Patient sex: M
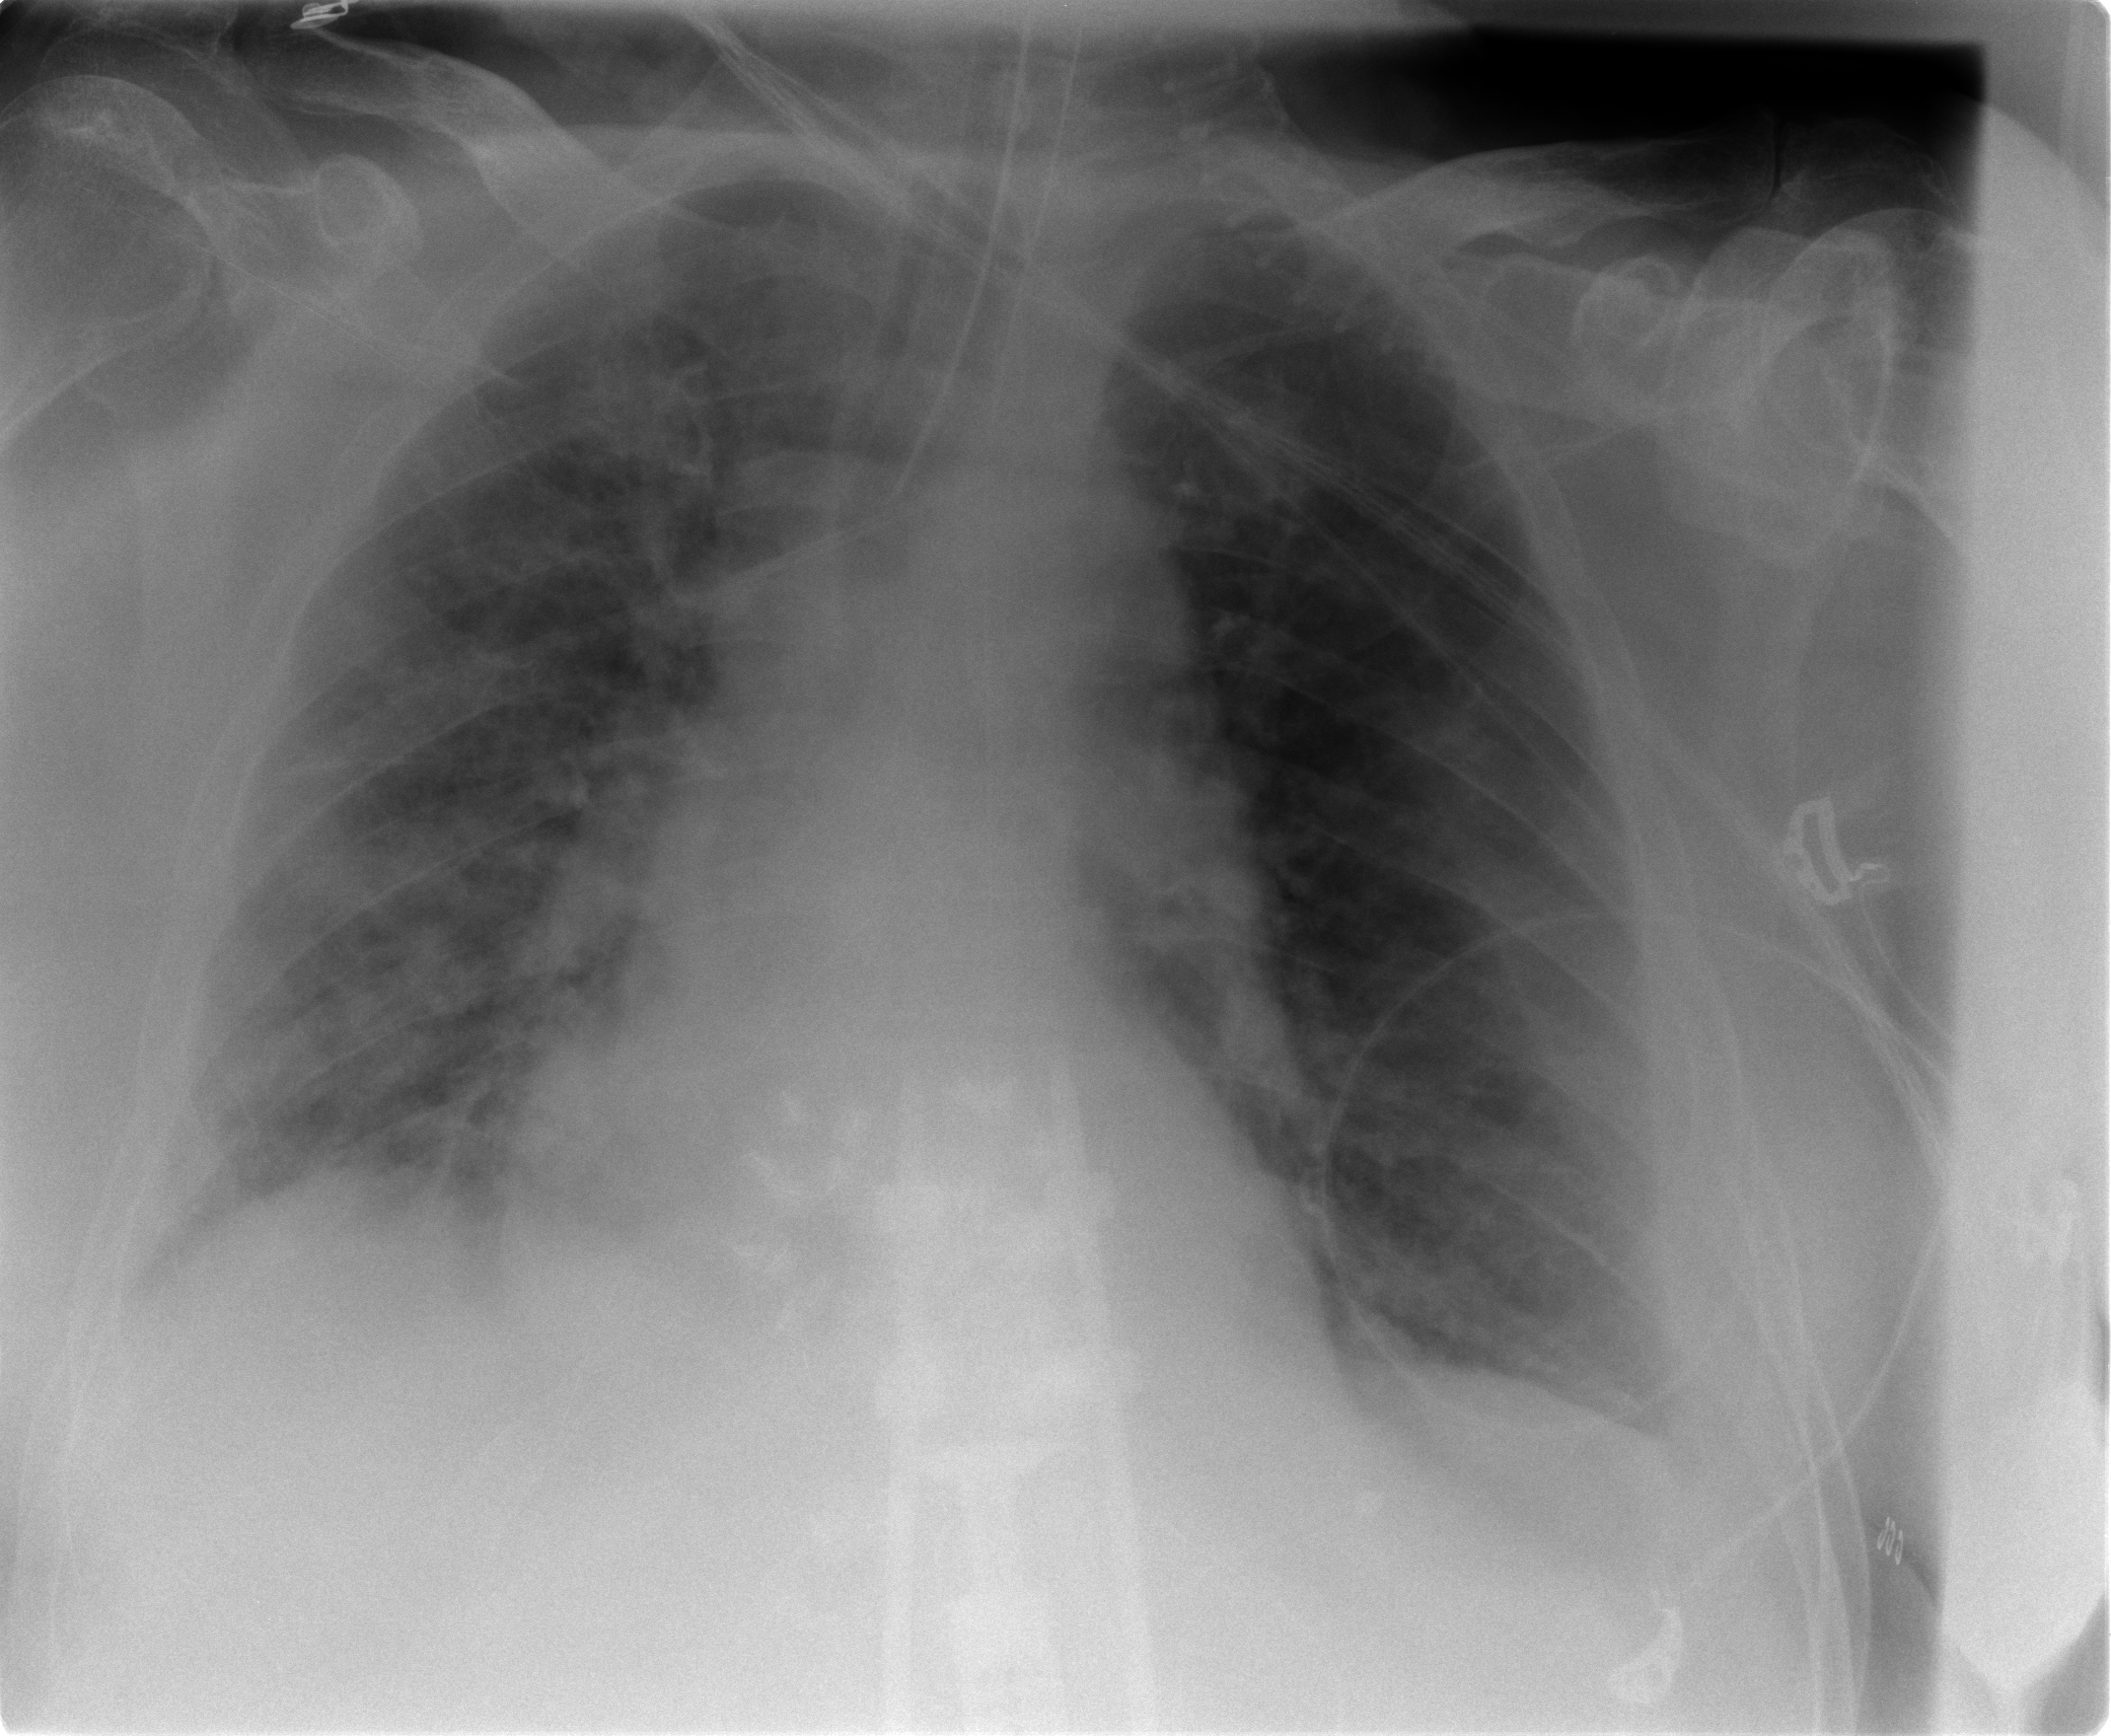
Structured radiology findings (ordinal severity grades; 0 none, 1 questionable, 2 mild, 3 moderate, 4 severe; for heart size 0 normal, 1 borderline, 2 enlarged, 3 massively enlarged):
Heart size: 1
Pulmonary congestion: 2
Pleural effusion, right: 1
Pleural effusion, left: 1
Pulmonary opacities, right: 2
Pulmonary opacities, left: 2
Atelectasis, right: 2
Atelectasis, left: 2